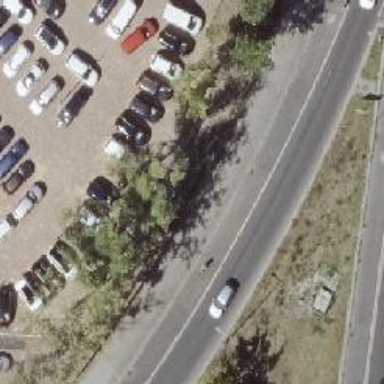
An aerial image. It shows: Asphalt cycleway.